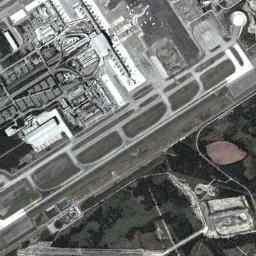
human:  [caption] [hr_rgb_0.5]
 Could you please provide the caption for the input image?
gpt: An airport with some runways and buildings on the lawn with some trees .

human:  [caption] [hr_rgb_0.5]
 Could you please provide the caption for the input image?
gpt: A huge complex airport with many runways and buildings and many aircraft parked .

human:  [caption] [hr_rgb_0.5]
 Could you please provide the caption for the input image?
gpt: The lawn is divided into many rectangular areas by runways .

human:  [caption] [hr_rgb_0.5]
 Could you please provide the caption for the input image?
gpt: There are many buildings of different sizes and shapes at the airport .

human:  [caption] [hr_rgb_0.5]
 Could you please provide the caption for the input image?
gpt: There is an airport between the grass and many buildings .